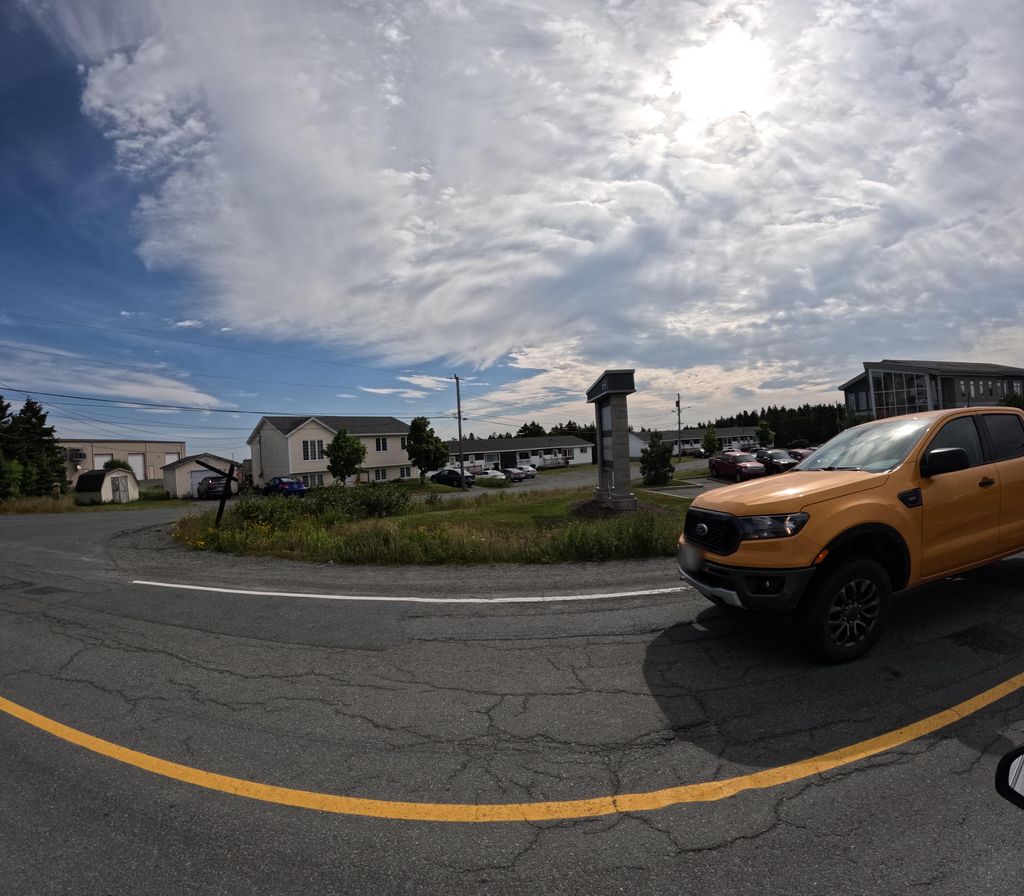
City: st_johns